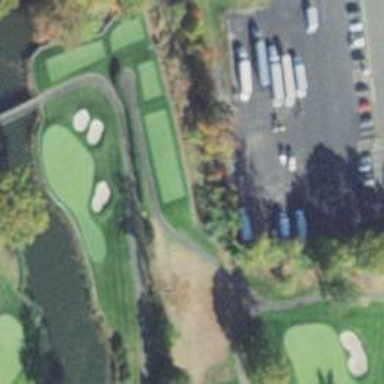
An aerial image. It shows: Service road used as golf cart path.